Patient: sex M, age 52
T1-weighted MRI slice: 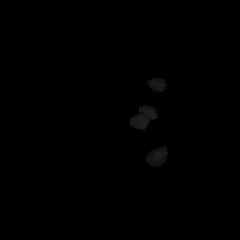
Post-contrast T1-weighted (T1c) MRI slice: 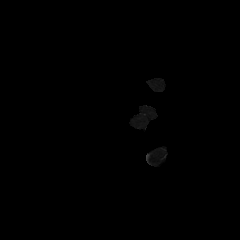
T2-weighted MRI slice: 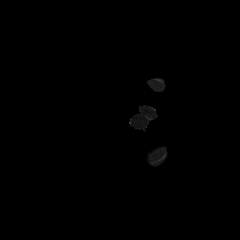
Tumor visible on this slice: no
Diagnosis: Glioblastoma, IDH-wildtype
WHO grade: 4